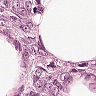
Metastatic tissue present: yes